Interaction volume radius: 5 \u00c5
Interaction volume height: 30 \u00c5
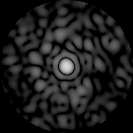
Disorder parameter: 0.8376